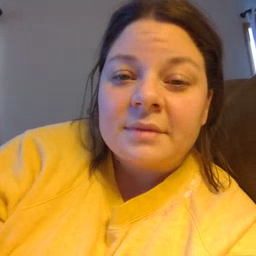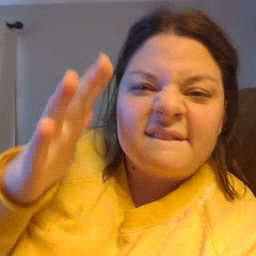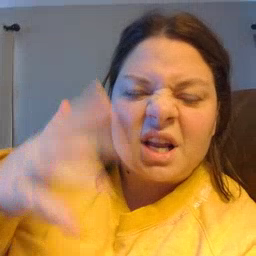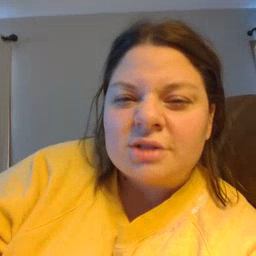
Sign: finish